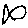
Label: fish